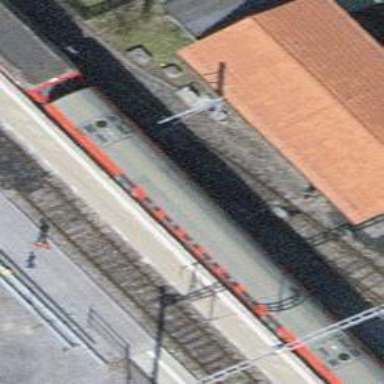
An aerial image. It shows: Railway yard with one track in service.